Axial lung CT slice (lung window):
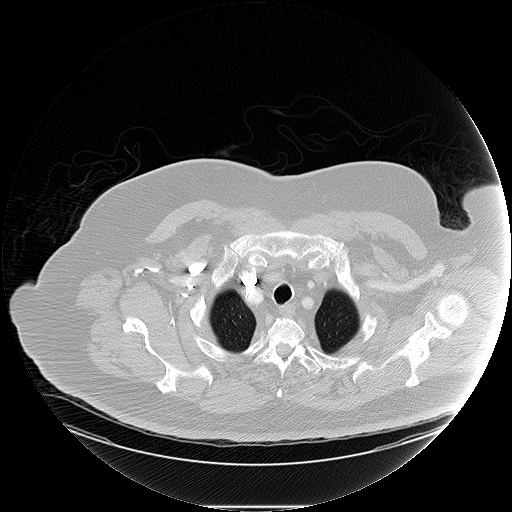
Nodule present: no